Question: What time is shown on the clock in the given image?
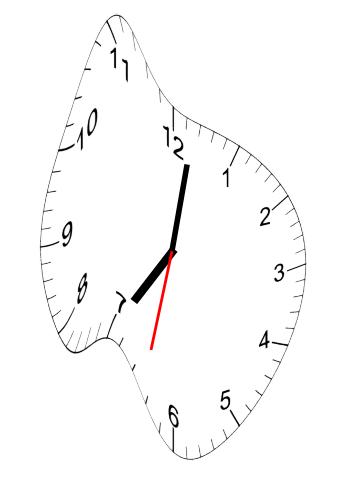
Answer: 07:01:32